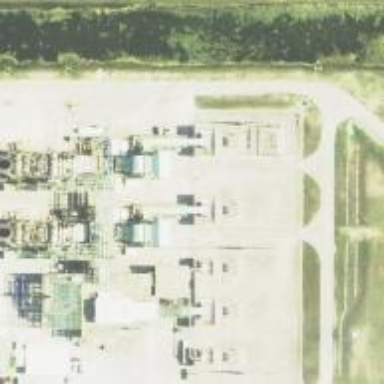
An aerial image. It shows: Gas turbine generator.